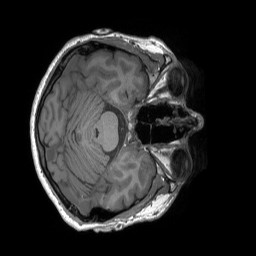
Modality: T1w
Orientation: axial
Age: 38
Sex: male